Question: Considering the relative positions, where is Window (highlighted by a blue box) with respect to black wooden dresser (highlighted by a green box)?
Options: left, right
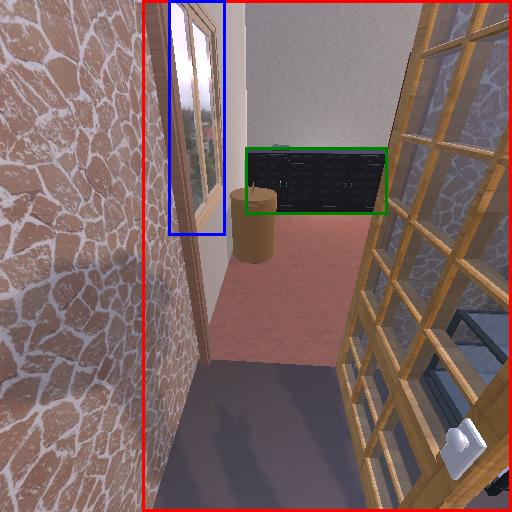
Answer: left